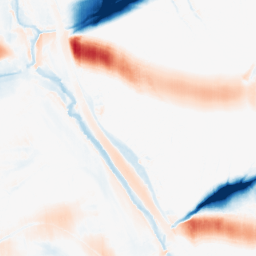
Category: morphological
Decomposition family: morphological_ellipse
Decomposition parameters: operation: average
width: 50
height: 10
Upsampling method: bilinear
Upsampling parameters: scale: 8
Upsampling scale: 8